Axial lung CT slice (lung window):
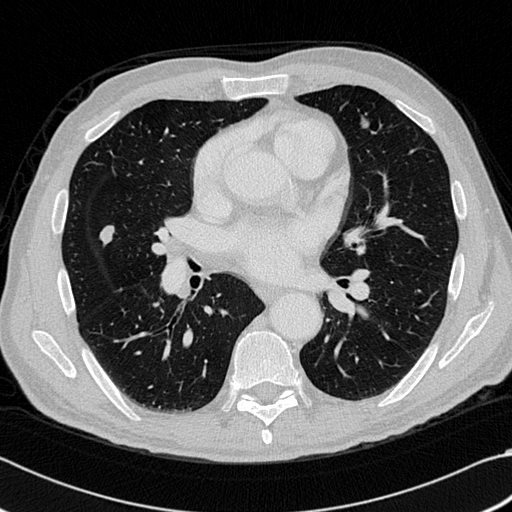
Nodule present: yes
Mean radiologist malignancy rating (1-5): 3